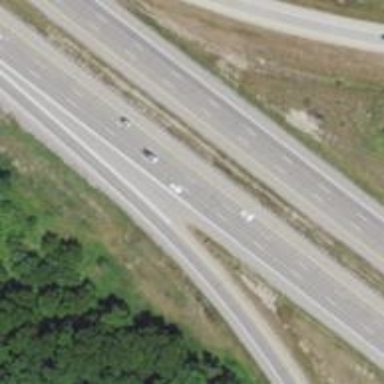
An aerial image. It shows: Asphalt motorway.